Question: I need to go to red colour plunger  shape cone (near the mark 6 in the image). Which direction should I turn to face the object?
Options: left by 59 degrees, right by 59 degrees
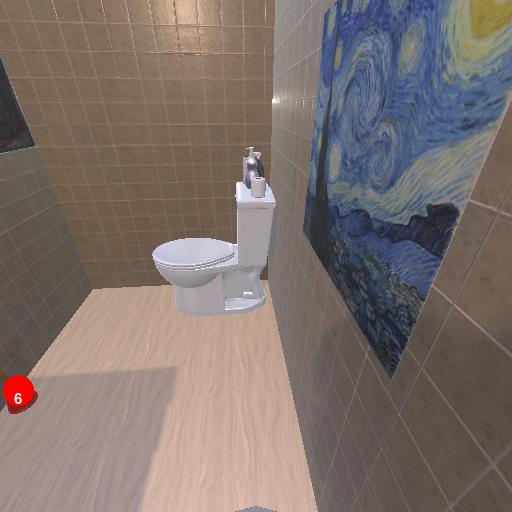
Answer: left by 59 degrees